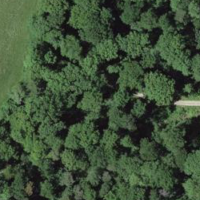
EUNIS habitat code: 41
Species observed at this site:
Lathyrus vernus
Tussilago farfara